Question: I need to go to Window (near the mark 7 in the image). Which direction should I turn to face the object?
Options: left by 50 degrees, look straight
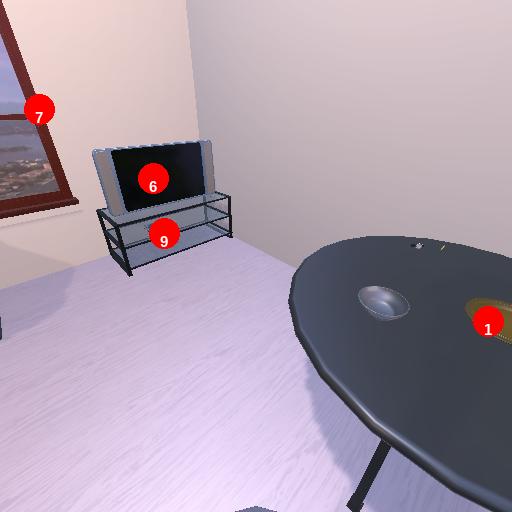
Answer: left by 50 degrees